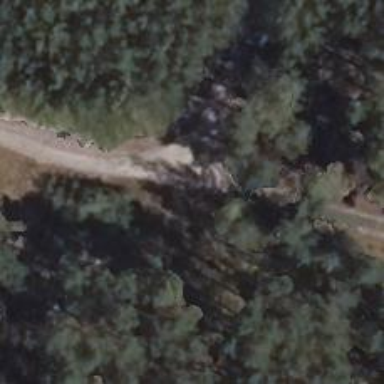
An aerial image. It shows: Dirt track road with grade 4 track type.